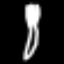
Label: fork